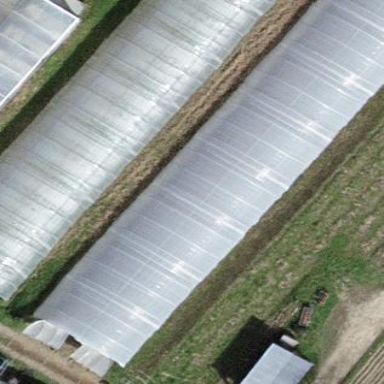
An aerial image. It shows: Greenhouse.